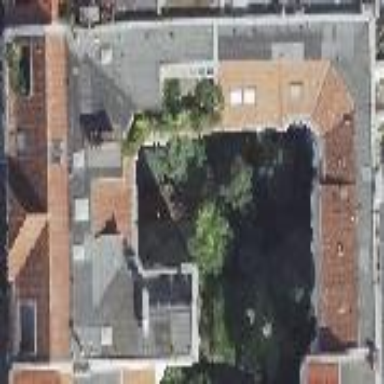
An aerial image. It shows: Apartment building with gambrel roof covered in shingles.